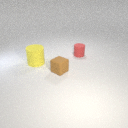
large yellow rubber cylinder behind small brown rubber cube